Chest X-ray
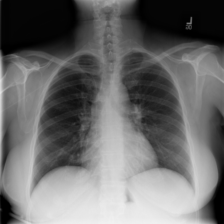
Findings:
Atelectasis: negative
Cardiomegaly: negative
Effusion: negative
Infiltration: negative
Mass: negative
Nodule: negative
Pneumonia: negative
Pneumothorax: negative
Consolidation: negative
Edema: negative
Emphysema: negative
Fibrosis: negative
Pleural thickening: negative
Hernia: negative